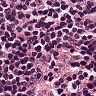
Metastatic tissue present: no